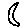
Label: moon